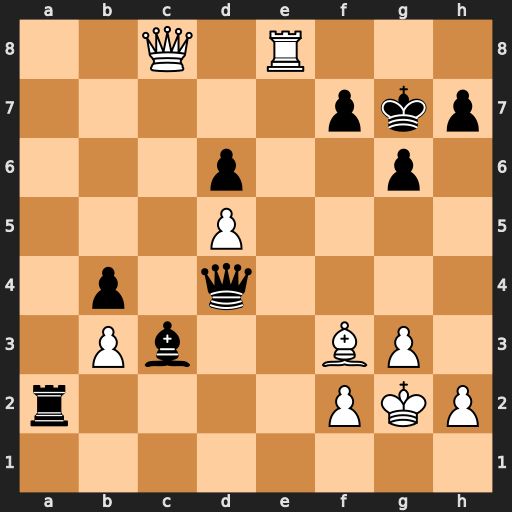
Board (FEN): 2Q1R3/5pkp/3p2p1/3P4/1p1q4/1Pb2BP1/r4PKP/8
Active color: w
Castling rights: -
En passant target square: -
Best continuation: Rg8+ Kf6 Qd8+